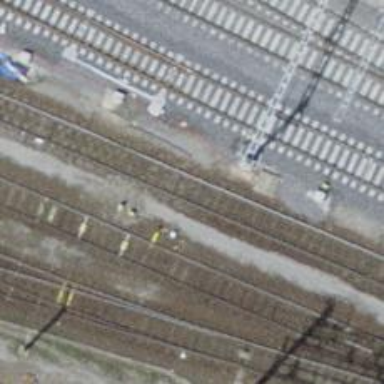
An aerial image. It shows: Single-track railway siding with electrification using contact line. The voltage is 3000 and 15000 along the tracks.